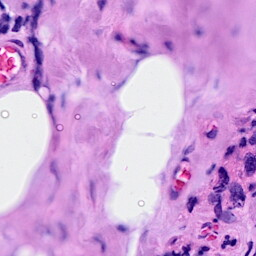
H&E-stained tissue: Breast